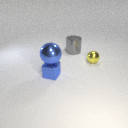
large gray metal cylinder behind small blue metal cube